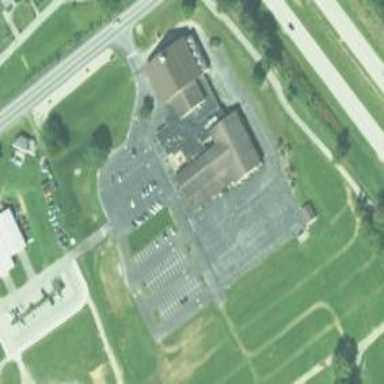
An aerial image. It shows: Building that serves as place of worship.